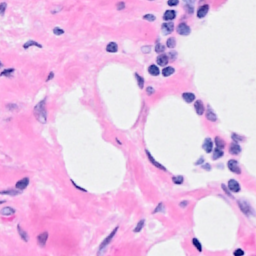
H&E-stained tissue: Breast